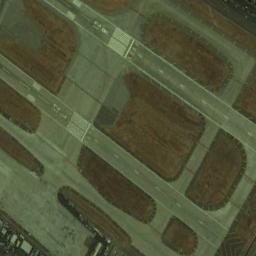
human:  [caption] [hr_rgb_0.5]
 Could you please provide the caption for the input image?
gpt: The runway is surrounded by grass .

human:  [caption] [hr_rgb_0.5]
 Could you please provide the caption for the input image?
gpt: The two runways with threshold markings connect some other roads .

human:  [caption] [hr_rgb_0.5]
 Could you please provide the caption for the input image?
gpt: Next to many complex staggered runways are large brown bare fields with white short and thick line markings .

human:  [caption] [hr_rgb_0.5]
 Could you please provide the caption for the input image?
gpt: The runway is on the bare land .

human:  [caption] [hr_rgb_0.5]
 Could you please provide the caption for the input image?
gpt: There are some brown lawns beside the runway .